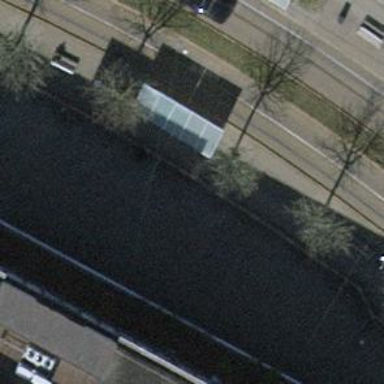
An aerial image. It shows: Platform for public transport with shelter.